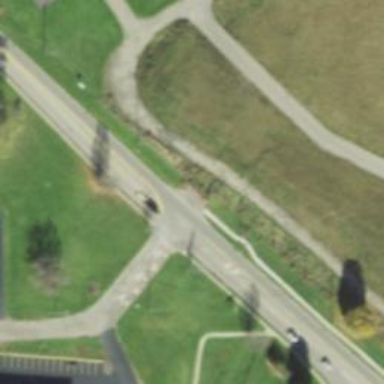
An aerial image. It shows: Uncontrolled crossing on footway.